Interaction volume radius: 5 \u00c5
Interaction volume height: 40 \u00c5
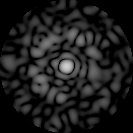
Disorder parameter: 0.8104